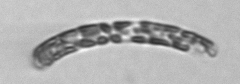
Label: Guinardia_striata